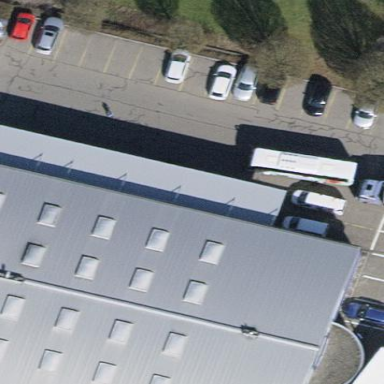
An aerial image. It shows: View of roof of building.